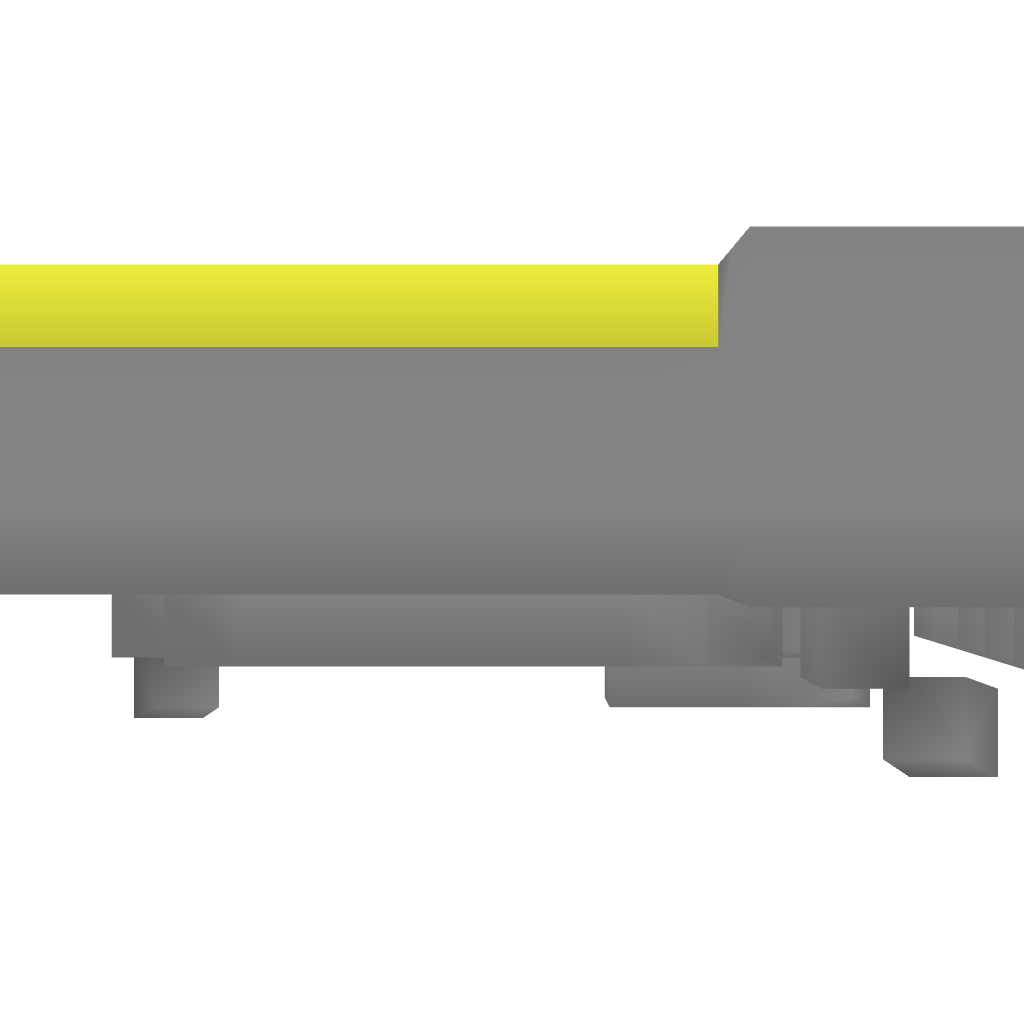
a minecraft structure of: Mini Bank/Insta-Chest bad low quality